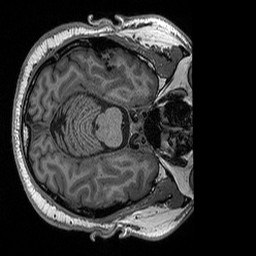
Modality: T1w
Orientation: axial
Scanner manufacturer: siemens
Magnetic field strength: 3 T
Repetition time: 2.3 s
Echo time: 0.00298 s